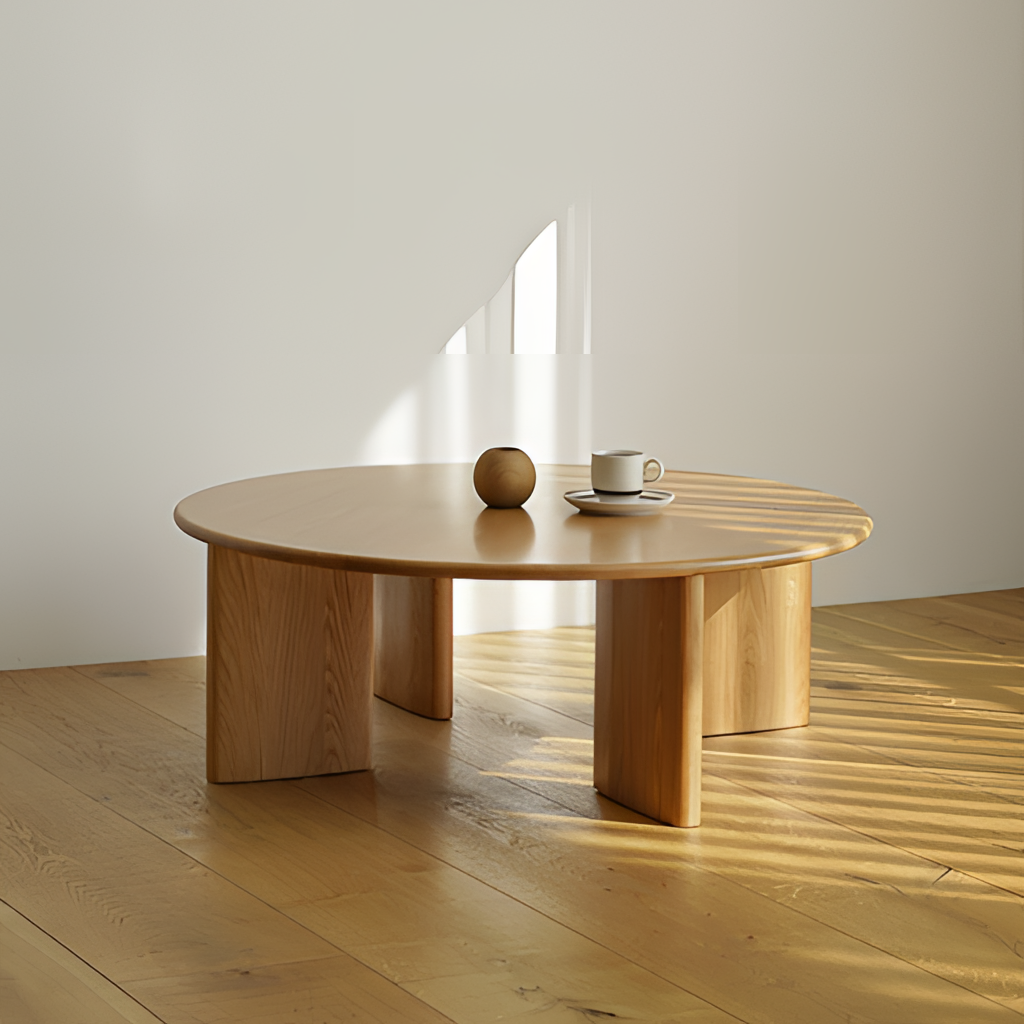
living room, wood coffee table, minimalist, light wood flooring, with plank pattern, paint wallpaper, with solid pattern